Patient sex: M
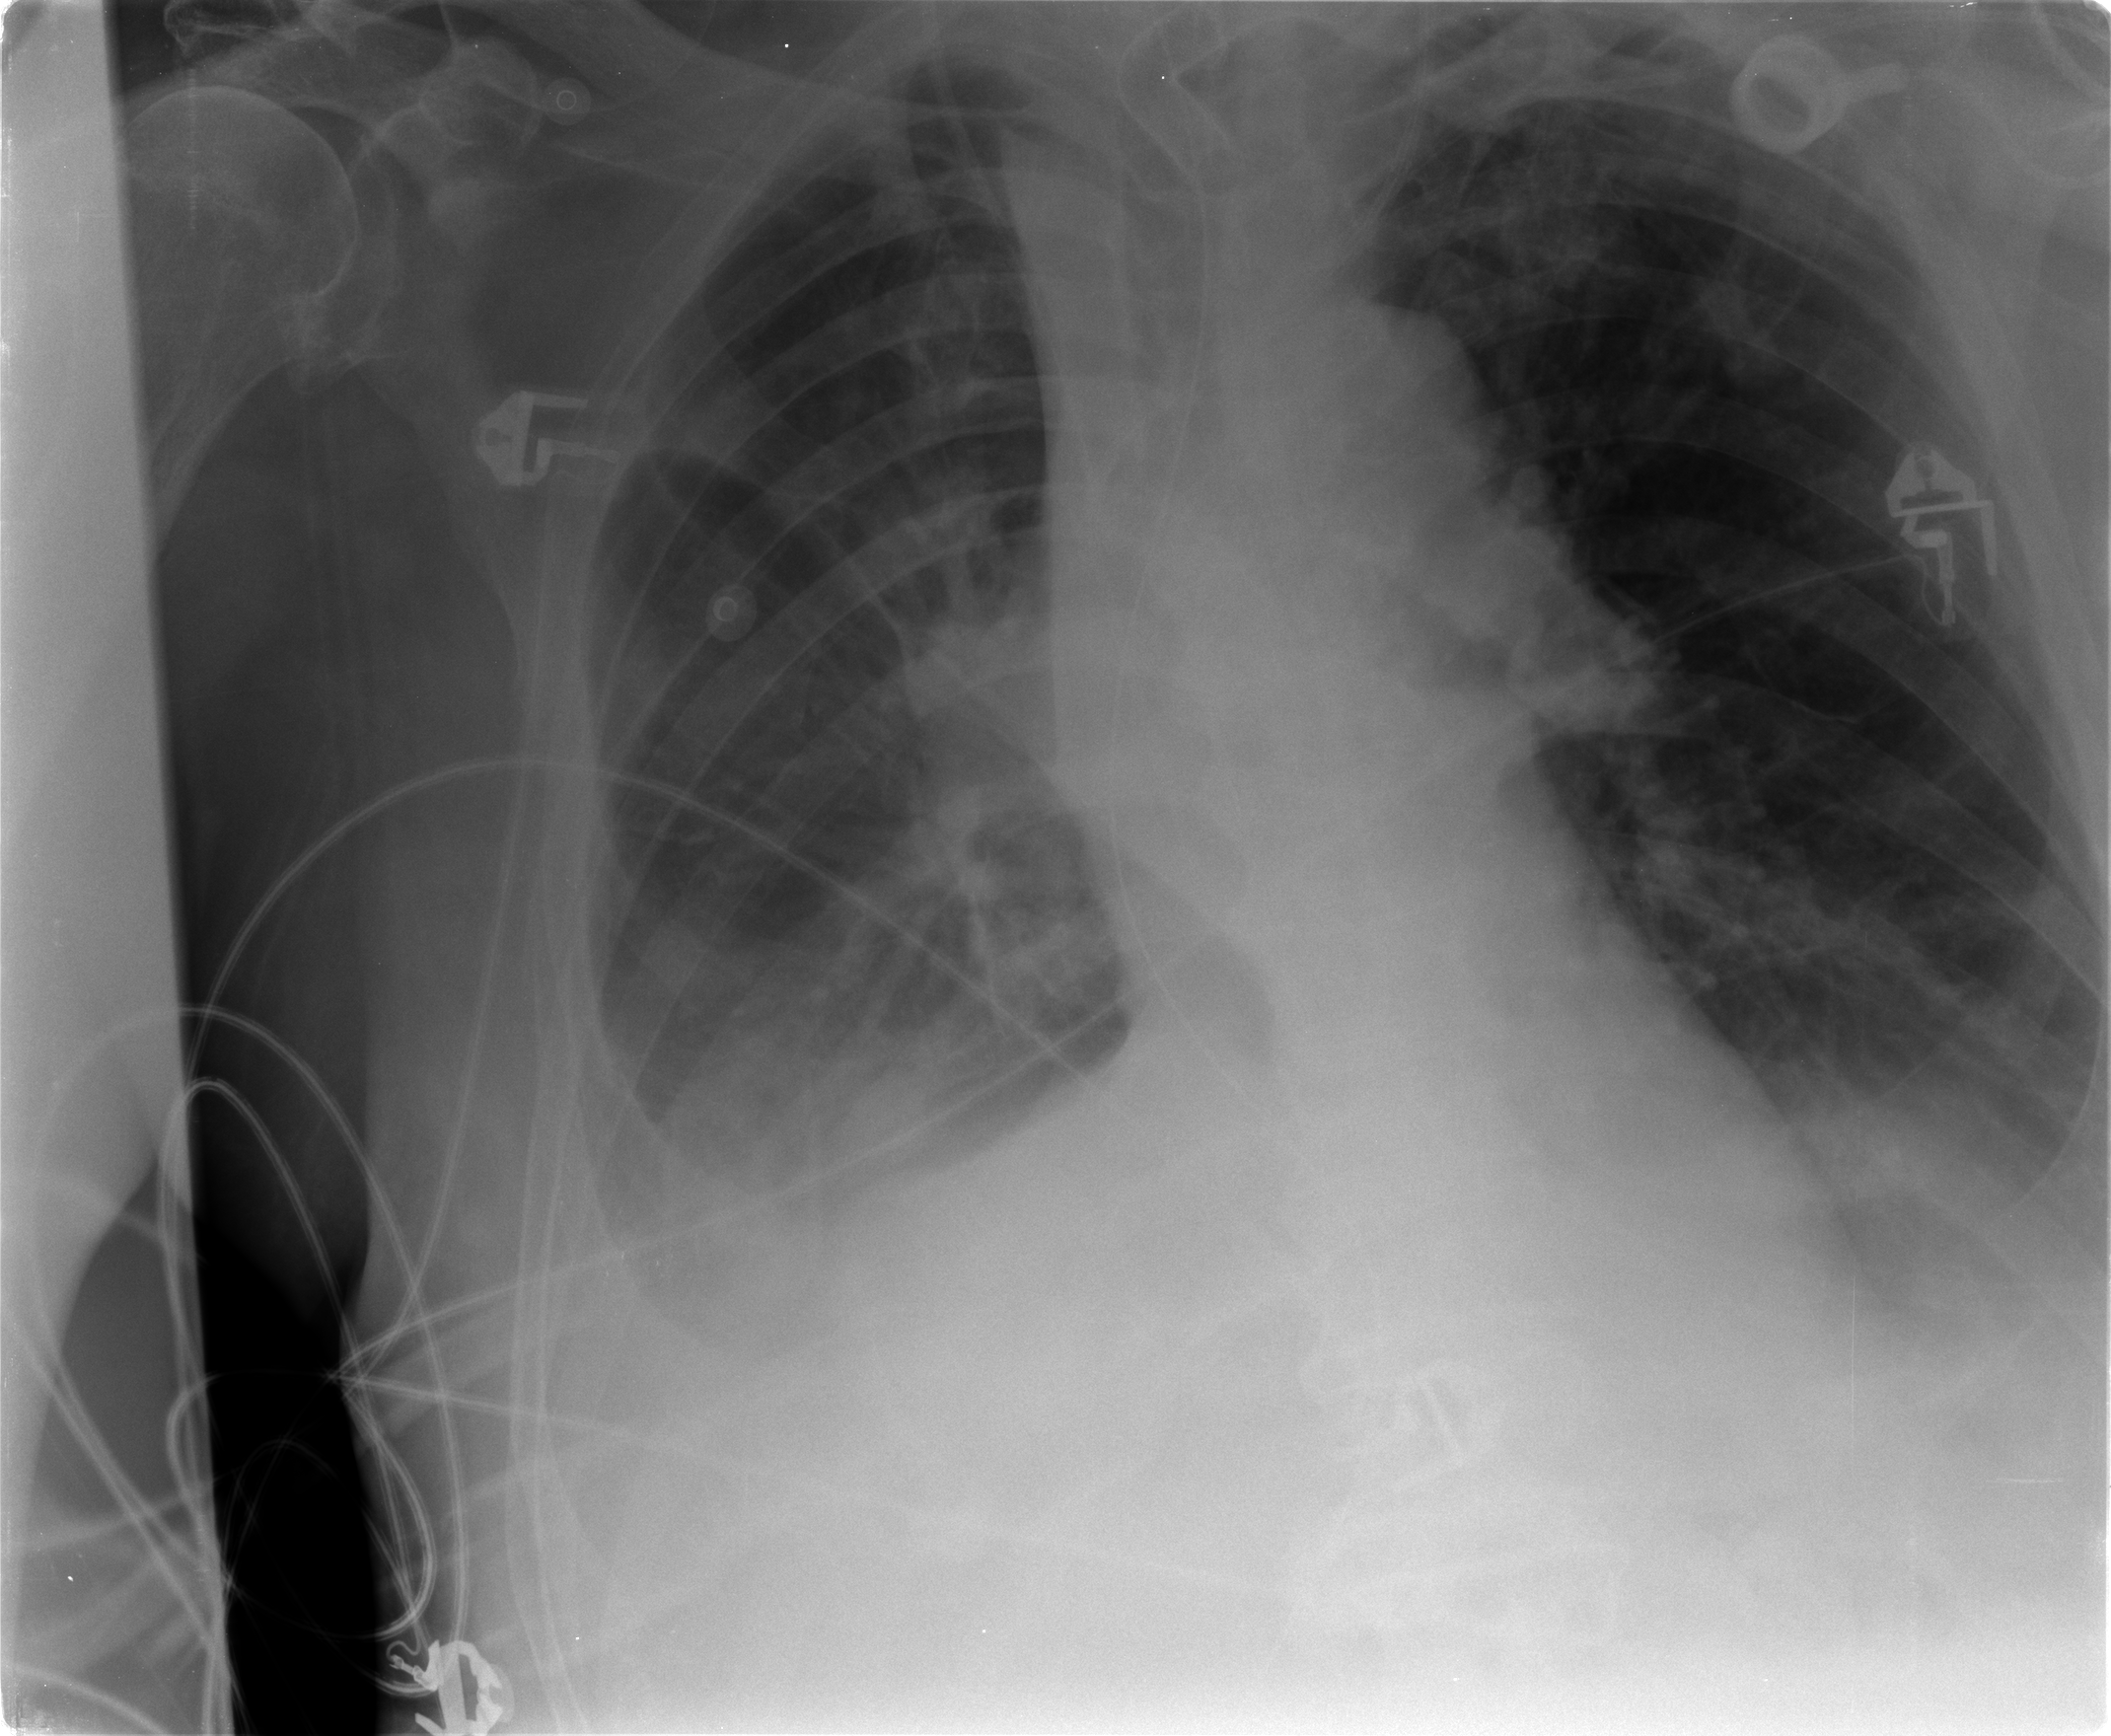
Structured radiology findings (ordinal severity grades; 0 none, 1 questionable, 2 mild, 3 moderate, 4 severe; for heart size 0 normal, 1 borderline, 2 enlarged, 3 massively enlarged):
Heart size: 0
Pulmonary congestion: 0
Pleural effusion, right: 2
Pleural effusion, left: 2
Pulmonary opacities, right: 0
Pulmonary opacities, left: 0
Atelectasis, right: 3
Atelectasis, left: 1